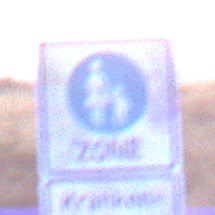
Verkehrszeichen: BeginnFussgaengerzone
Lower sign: BesondereFahrzeugeUndTransportgueter4
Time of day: SunriseSunset
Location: Outdoor (Nature)
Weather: Clear
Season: NotSpecified
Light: Natural